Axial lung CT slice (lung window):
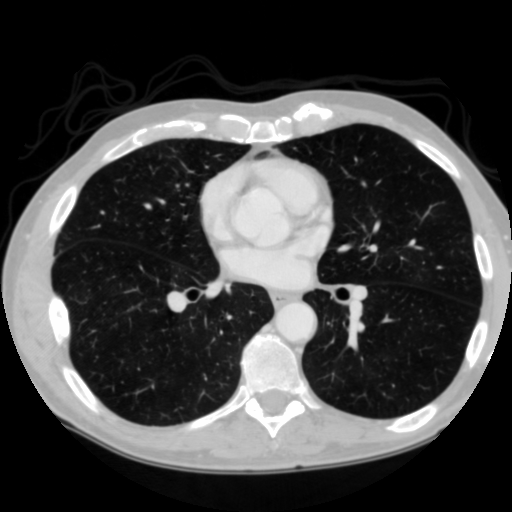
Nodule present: no